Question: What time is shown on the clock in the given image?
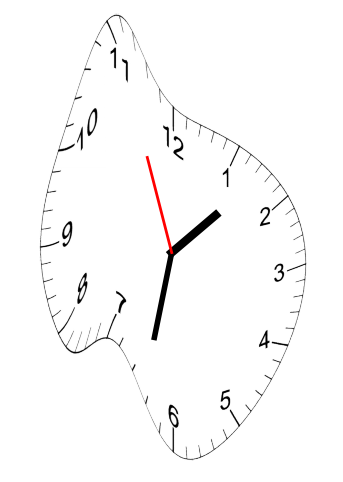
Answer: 01:31:56